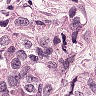
Metastatic tissue present: yes